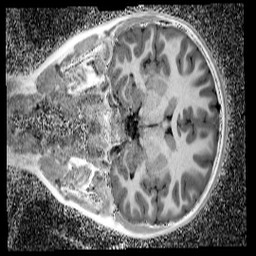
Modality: UNIT1_denoised
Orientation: coronal
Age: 10
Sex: male
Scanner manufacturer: siemens
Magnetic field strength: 3 T
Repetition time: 4 s
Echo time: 0.00299 s